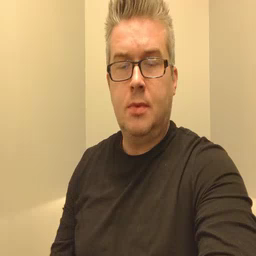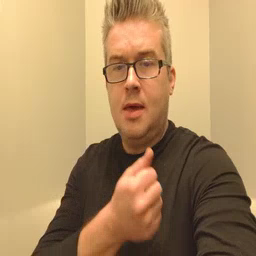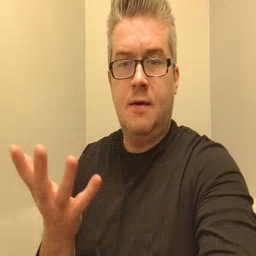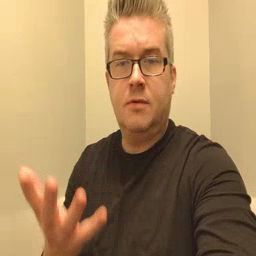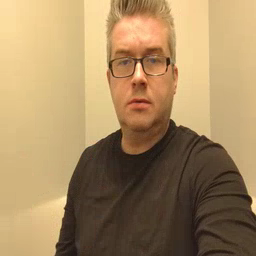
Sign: every